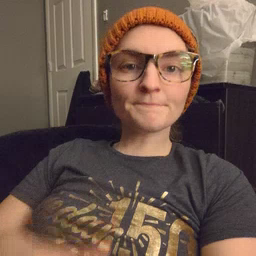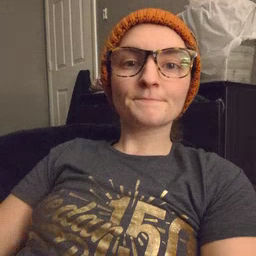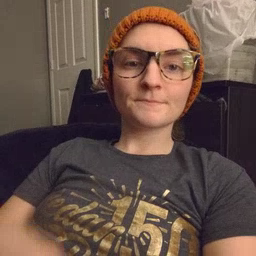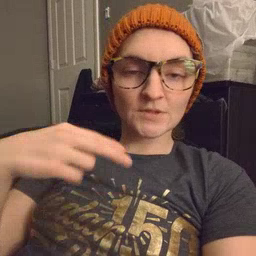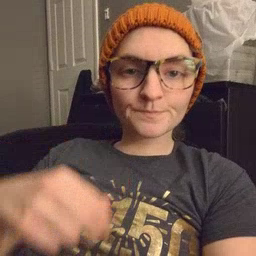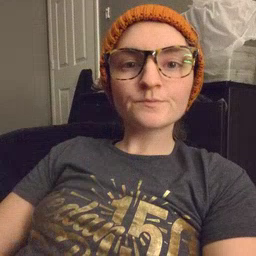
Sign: dance